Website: macys
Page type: account-selection
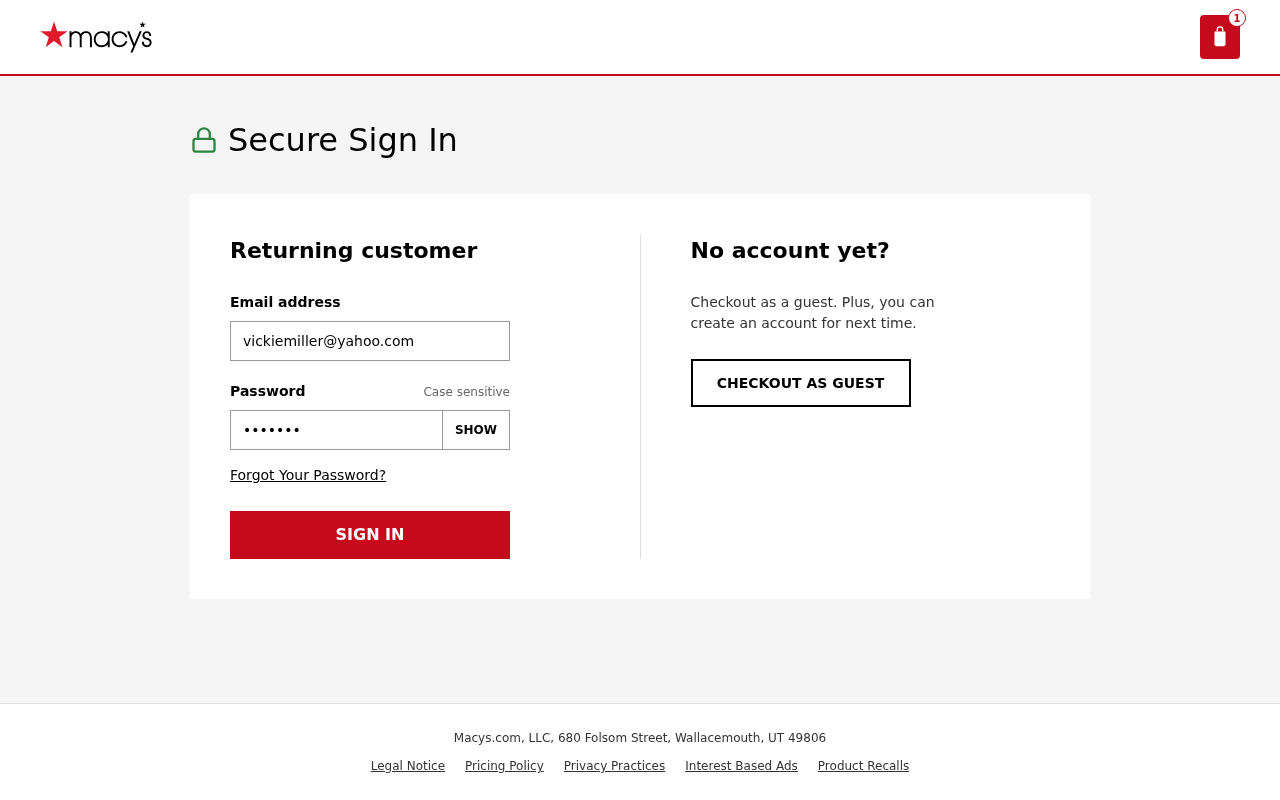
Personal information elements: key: PII_EMAIL
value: vickiemiller@yahoo.com
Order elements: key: ORDER_NUM_ITEMS
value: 1